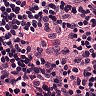
Metastatic tissue present: no